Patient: sex M, age 74
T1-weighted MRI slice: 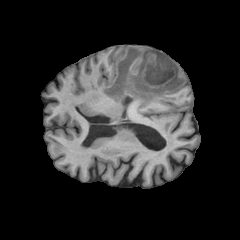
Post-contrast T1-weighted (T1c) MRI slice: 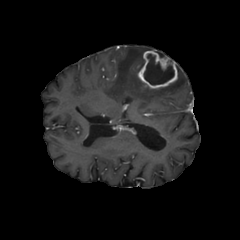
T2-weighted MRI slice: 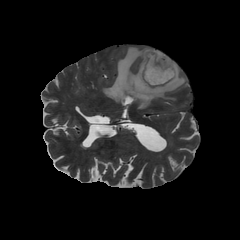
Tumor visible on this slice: yes
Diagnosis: Glioblastoma, IDH-wildtype
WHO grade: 4